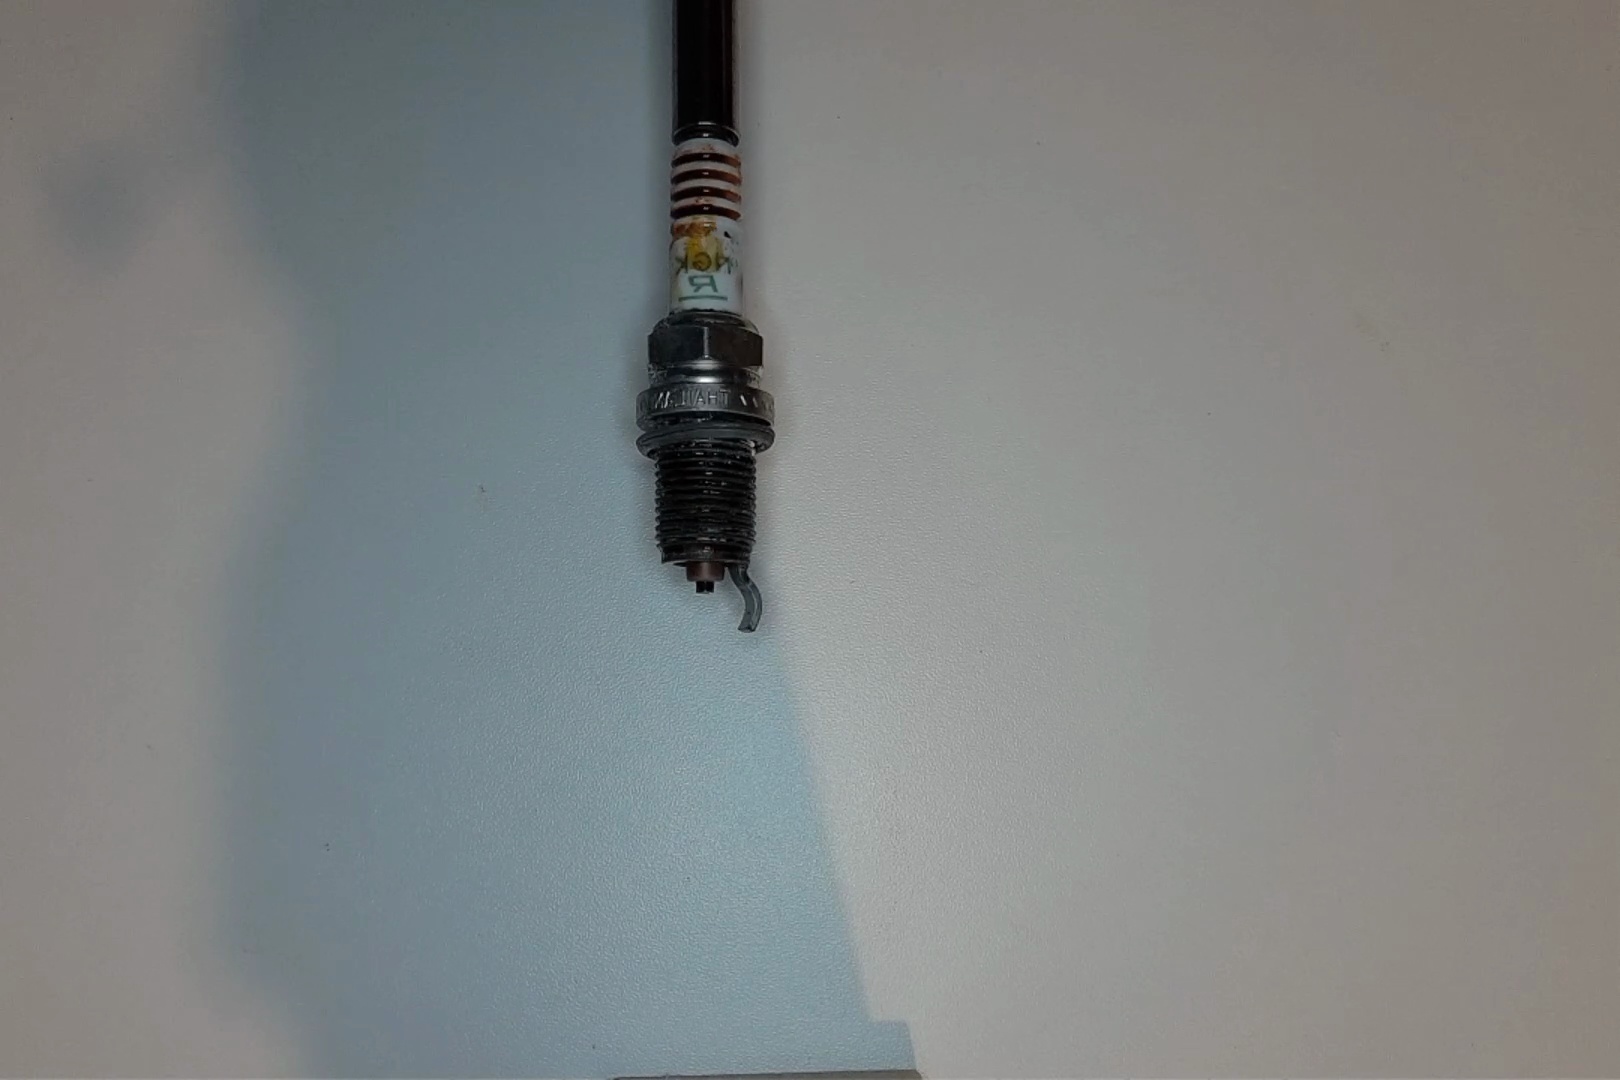
Label: anomaly